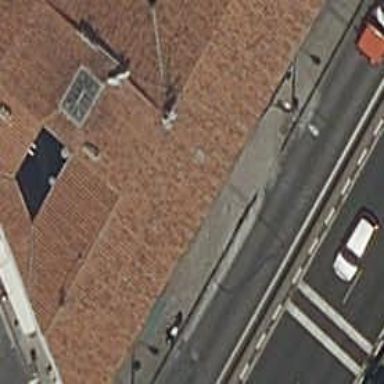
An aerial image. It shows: Restaurant.